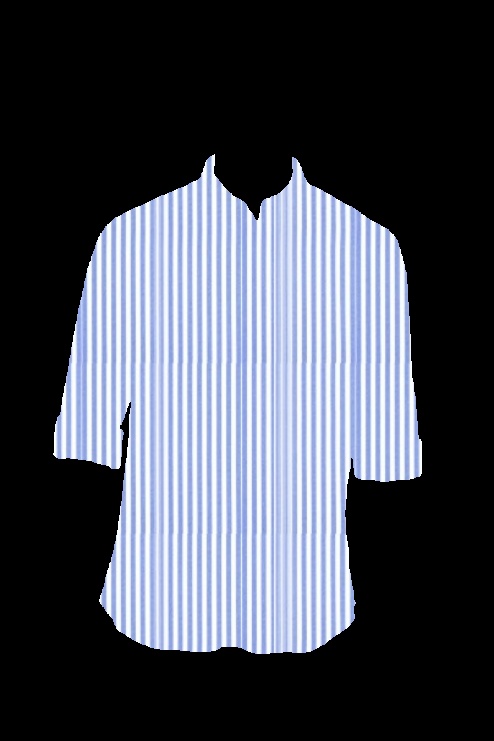
blue stripe tee